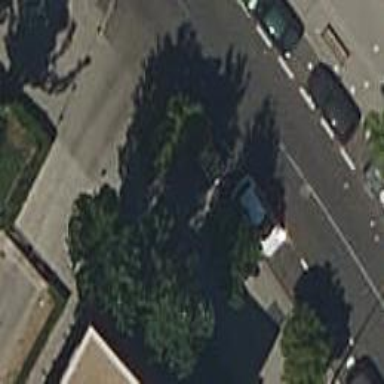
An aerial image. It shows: Sidewalk along the footway.